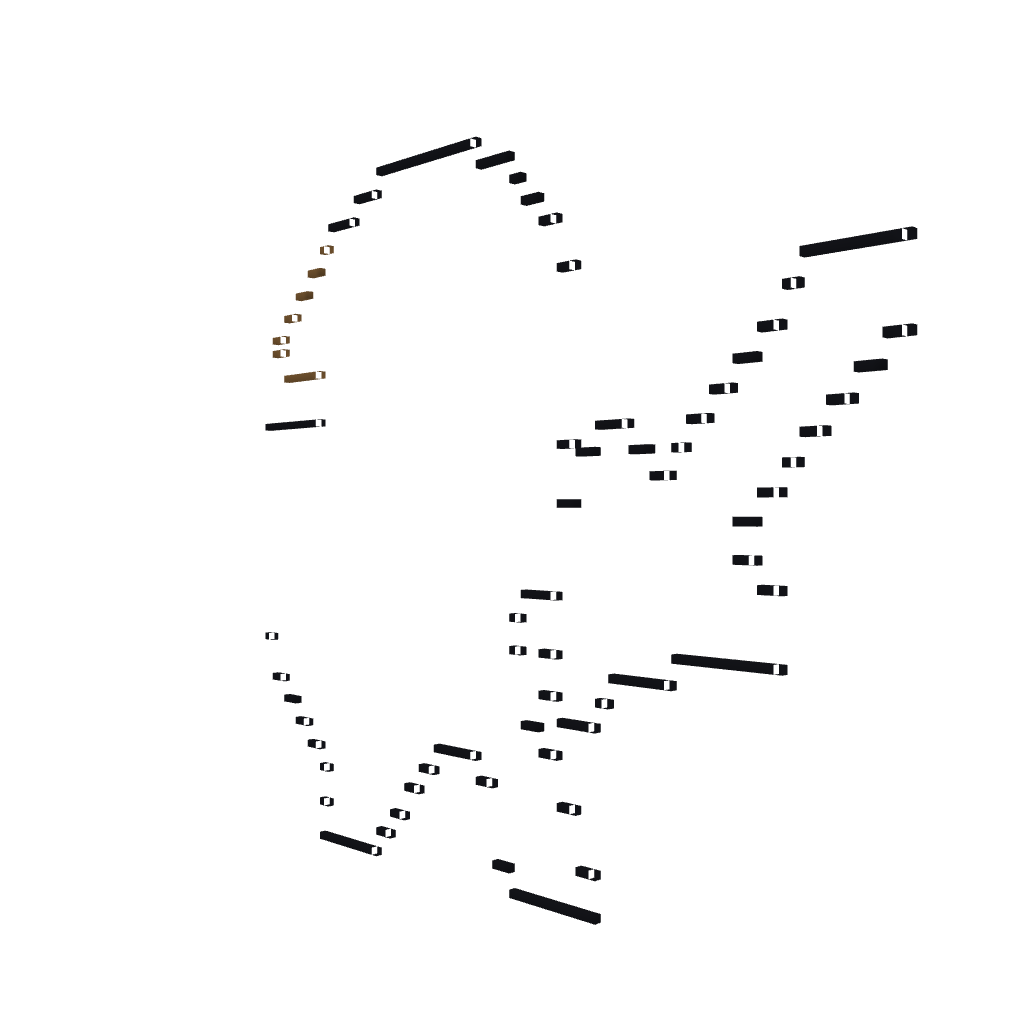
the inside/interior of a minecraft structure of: The Legend of Zelda  Link